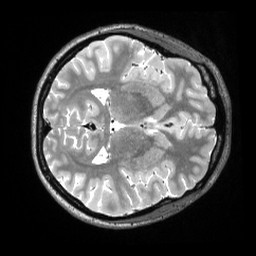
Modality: T2w
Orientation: axial
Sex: female
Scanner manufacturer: siemens
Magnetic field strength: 3 T
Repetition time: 3.2 s
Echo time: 0.563 s